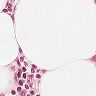
Metastatic tissue present: no